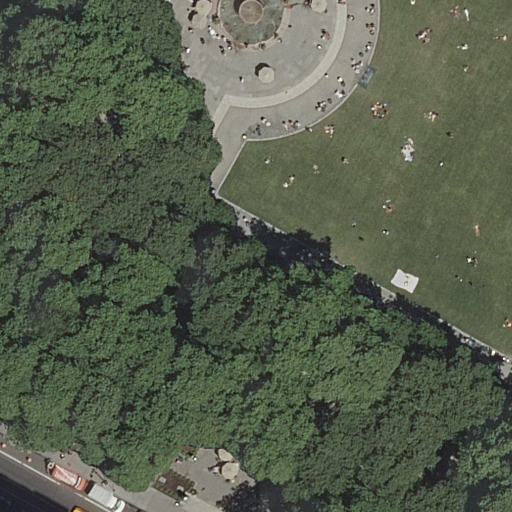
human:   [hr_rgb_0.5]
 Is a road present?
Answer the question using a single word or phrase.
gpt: yes

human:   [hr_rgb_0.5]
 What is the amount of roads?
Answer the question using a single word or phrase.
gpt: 6

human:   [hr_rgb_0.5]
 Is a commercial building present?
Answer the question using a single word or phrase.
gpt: no

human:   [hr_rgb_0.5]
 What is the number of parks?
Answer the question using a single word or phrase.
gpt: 1

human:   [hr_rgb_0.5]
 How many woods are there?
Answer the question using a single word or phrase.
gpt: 1

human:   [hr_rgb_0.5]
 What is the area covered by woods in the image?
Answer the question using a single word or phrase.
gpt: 688m2

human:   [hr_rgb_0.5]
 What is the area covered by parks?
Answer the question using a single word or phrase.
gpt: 4621m2

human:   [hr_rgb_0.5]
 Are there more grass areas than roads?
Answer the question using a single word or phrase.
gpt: no

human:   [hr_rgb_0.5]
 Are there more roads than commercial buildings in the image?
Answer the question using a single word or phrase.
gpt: yes

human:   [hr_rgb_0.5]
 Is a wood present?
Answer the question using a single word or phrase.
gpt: yes

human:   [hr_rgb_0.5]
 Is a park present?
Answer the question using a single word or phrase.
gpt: yes

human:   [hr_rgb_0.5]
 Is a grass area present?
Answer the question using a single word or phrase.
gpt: yes

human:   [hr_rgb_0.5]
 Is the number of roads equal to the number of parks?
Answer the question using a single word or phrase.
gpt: no

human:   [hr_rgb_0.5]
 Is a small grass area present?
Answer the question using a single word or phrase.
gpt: yes

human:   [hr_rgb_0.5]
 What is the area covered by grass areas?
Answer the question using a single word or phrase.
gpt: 66m2

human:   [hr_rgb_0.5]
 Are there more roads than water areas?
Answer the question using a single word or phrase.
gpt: yes

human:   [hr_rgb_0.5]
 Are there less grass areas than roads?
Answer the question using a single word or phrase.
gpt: yes

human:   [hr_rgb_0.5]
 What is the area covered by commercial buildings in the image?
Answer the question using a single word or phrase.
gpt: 0m2

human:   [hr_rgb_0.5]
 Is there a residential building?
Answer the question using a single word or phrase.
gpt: no

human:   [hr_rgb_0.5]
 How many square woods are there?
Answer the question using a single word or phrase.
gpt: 0

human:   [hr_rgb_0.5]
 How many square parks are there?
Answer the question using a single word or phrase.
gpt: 0

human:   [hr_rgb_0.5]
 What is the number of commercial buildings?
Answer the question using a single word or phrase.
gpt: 0

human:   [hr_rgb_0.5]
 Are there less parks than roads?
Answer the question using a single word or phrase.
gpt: yes

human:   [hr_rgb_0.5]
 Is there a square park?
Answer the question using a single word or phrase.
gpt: no

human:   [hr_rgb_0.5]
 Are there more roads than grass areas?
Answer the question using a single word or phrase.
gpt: yes

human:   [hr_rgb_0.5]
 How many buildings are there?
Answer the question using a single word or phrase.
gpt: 0

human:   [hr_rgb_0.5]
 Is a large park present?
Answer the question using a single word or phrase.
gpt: yes

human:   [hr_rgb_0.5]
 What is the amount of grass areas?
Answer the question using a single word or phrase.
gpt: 1

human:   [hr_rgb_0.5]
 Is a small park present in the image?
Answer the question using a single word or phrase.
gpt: no

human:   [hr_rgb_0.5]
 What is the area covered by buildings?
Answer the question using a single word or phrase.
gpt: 0m2

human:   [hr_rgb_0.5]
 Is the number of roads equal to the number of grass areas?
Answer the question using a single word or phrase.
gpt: no

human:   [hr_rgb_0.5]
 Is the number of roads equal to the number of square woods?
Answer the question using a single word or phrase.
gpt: no

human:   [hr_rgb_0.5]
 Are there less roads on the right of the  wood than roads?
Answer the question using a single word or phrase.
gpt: yes

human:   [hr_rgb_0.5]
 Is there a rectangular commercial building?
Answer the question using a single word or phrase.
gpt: no

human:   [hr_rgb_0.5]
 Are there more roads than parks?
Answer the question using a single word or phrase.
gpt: yes

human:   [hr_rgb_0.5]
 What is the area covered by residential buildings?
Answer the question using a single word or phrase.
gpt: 0m2

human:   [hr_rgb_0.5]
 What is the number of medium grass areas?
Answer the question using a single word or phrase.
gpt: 0

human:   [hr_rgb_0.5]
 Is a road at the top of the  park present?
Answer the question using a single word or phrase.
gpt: no

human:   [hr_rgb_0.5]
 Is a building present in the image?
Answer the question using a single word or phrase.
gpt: no

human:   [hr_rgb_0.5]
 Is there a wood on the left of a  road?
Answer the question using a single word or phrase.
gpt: no

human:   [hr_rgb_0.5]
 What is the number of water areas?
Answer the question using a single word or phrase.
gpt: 0

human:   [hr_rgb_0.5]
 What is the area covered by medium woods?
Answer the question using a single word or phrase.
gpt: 0m2

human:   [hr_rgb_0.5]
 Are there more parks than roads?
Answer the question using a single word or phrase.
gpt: no

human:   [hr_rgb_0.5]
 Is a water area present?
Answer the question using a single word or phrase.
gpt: no

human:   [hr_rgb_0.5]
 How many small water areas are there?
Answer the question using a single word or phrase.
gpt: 0

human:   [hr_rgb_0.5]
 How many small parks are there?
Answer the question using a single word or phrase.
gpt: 0

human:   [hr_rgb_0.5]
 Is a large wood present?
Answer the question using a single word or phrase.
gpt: yes

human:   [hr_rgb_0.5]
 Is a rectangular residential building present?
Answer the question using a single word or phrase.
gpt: no

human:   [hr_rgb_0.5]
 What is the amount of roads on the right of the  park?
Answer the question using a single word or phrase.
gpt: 0

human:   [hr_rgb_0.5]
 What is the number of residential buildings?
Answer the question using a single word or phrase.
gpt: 0

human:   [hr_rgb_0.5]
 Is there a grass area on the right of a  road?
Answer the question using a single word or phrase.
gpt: yes

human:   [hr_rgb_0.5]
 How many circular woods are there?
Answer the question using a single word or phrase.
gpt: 0

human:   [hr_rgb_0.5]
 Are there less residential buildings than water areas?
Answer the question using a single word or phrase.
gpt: no

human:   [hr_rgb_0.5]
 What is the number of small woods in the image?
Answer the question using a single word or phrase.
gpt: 0

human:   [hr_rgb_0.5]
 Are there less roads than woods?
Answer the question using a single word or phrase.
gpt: no

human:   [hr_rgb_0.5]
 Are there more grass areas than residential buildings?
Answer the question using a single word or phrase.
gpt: yes

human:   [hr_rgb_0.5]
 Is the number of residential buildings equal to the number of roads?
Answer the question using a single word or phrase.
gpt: no

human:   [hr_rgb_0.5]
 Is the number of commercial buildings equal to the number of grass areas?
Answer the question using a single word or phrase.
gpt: no

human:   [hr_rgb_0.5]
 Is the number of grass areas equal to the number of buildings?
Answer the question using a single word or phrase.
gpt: no

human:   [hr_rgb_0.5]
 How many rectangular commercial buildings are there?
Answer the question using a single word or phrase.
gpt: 0

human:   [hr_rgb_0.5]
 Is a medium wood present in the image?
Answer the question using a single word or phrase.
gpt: no

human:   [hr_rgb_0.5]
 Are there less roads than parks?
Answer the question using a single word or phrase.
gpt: no

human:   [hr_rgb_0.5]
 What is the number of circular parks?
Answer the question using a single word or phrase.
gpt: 0

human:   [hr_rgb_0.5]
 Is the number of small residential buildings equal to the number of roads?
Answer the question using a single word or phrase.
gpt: no